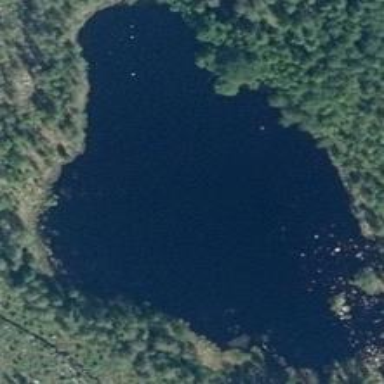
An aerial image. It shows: Pond surrounded by natural water.